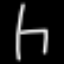
Label: chair